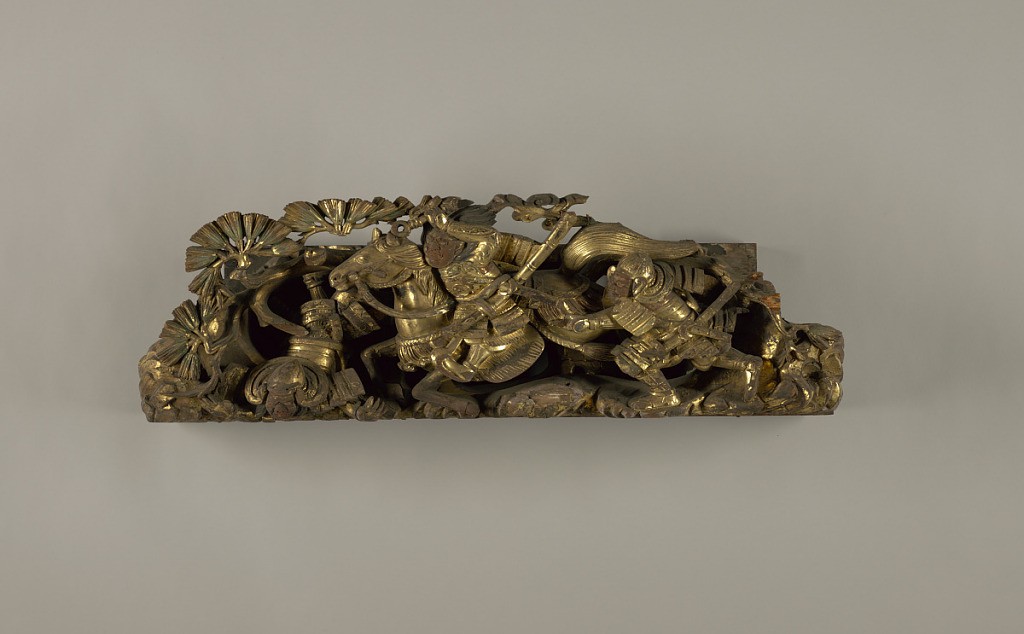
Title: Carving
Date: ca. 1750
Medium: wood, carved, gilded, painted
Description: Deep wood carving, two sections of wood riveted together, one section forming the back. Polychromed and gold-lacquered. A scene in a battle between the Heike and the Genji: three Japanese warriors, one mounted on a horse, one running and one fallen; pine branches spreading above.